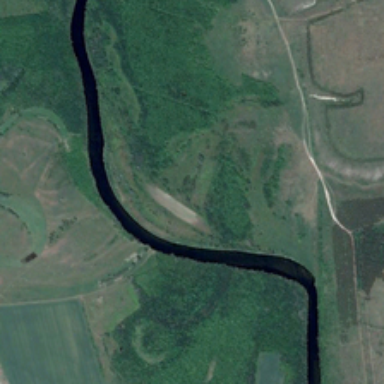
Many green trees are in two sides of a curved black river .